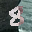
Label: 8